Interaction volume radius: 5 \u00c5
Interaction volume height: 30 \u00c5
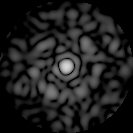
Disorder parameter: 0.8089